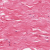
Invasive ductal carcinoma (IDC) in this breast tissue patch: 0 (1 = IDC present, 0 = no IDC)